Question: Ok, so I hope I can explain this question well enough, because I feel like this is going to be a tough one.
I have two tables I'm working with today. These look like:
'''
@pset table (PersonID int, SystemID int, EntitlementID int, TargetID int)
@Connector table (TargetName varchar(10), fConnector bit)
'''
The first table stores records that tell me, oh this person has this system, which is composed of these entitlements, whom have these targets. A little complicated, but stay with me. The second stores the TargetName and then whether or not that target has a connector in my not-so-theoretical system.
What I'm trying to do is merge these two tables so that I can see the target flag for each row in @pset. This will help me later as you'll see.
If each entitlement in a system has a connector to the target (the for all of them), then I'd like to know.
All the others should go into a different table.
This is what I tried to do, but it didn't work. I need to know where I went wrong. Hopefully someone with more experience than me will be able to answer.
'''
-- If the count(123) = 10 (ten rows with SystemID = 123) and the sum = 10, cool.
select pset.*, conn.fConnector from @pset pset
inner join vuTargets vt
on vt.TargetID = pset.TargetID
inner join @conn conn
on conn.TargetName = vt.TargetName
group by ProfileID, SystemRoleID, EntitlementID, TargetID, fConnector
having count(SystemID) = sum(cast(fConnector as int))
order by ProfileID
'''
and
'''
-- If the count(123) = 10 (ten rows with SystemID = 123) and the sum <> 10
select pset.*, conn.fConnector from @pset pset
inner join vuTargets vt
on vt.TargetID = pset.TargetID
inner join @conn conn
on conn.TargetName = vt.TargetName
group by ProfileID, SystemRoleID, EntitlementID, TargetID, fConnector
having count(SystemID) <> sum(cast(fConnector as int))
order by ProfileID
'''
Unfortunately, these do not work :(

Here is a screenshot showing the problem. Notice ProfileID 1599 has a SystemID of <PHONE>, but one of the entitlements doesn't have a connector! How can I get both of these rows into the second query? (above)
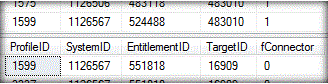
Answer: Your basic problem is that you're trying to roll up to two different record sets.
The initial set (the 'SELECT' and 'GROUP BY' clauses) is saying that you want one record for every difference in the set [ProfileId, SystemId, EntitlementId, TargetId, fConnector].
The second set (the 'HAVING' clause) is saying that you want, for , to compare it's 'COUNT' of records with the 'SUM' of the connections. However, because you've asked for grouping down to the individual flag, this has the effect of getting a for flag (assuming 1-to-1 relationships). Effectively, you're saying - 'Hey, if this target has a connection? Yeah, I want it'.
What you appear to is a roll up to the 'SystemId' value. To do that, you will need to change your 'SELECT' and 'GROUP BY' clauses to only include the set [ProfileId, SystemId]. This will return only those rows (keyed from profile and system) who has all targets 'connected'. You will be able to see the individual entitlements, targets, and whether they are connected (you will be able to that they will all be/not be connected, however).
---
EDIT:
In the interests of full disclosure, here is how you'd get something similar to your original results set, where it lists all 'EntitlementId's and 'TargetId's:
'''
WITH all_connections as (SELECT pset.ProfileId, pset.SystemRoleId
FROM @pset pset
INNER JOIN vuTargets vt
ON vt.TargetId = pset.TargetId
INNER JOIN @conn conn
ON conn.TargetName = vt.TargetName
GROUP BY pset.ProfileId, pset.SystemRoleId
HAVING COUNT(pset.SystemRoleId)
= SUM(CAST(fConnector as INT)))
SELECT pset.*
FROM @pset pset
JOIN all_connections conn
ON conn.ProfileId = pset.ProfileId
AND conn.SystemRoleId = pset.SystemRoleId
'''
This should get you a listing, down to the 'TargetId', of 'ProfileId'/'SystemRoleId' keys where all 'EntitlementId's and 'TargetId's have a connection (or, flip the CTE '=' to '<>' for those where not all do).